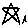
Label: star